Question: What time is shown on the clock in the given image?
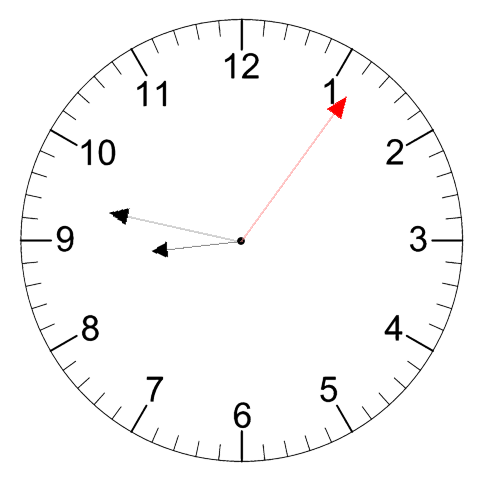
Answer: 08:47:06